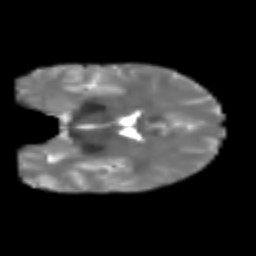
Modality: T2w
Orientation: coronal
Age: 23
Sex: male
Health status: healthy